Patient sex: F
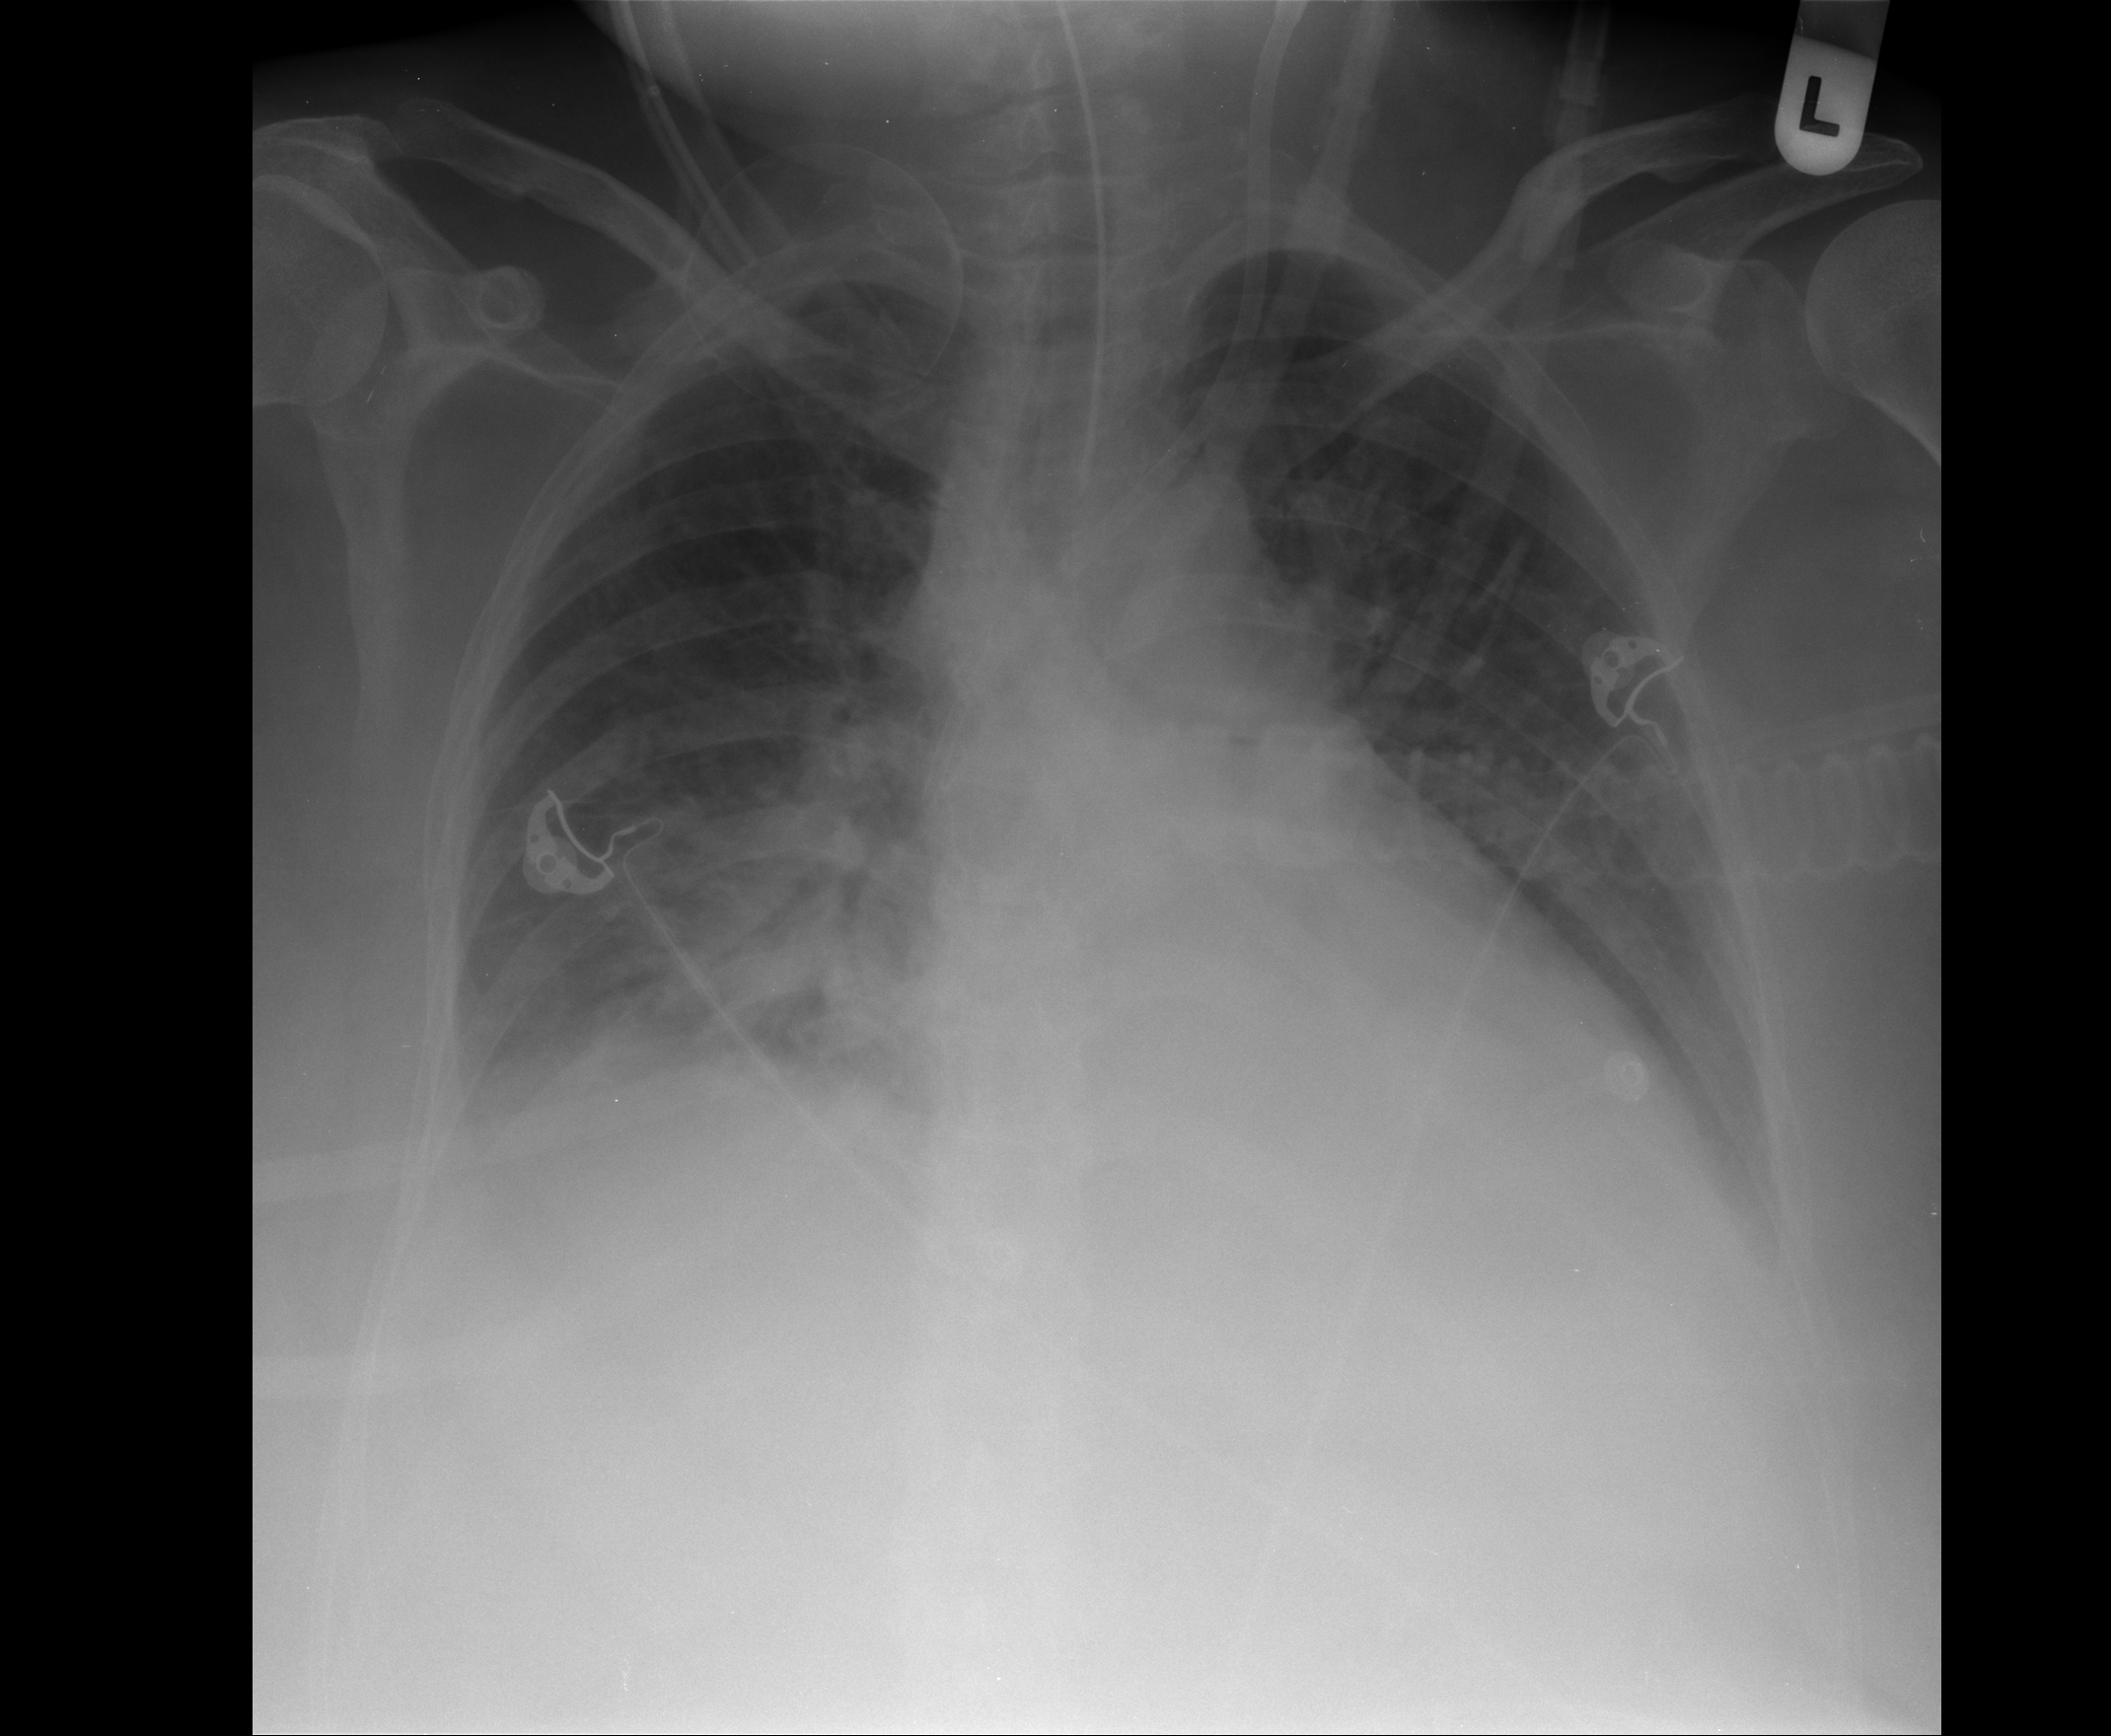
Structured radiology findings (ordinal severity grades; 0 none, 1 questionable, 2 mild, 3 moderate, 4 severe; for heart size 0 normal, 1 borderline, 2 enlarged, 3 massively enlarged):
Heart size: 1
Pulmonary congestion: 3
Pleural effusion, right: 2
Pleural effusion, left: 1
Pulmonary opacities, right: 2
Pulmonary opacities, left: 0
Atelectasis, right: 2
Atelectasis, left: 1